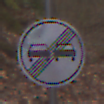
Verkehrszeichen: EndeUeberholverbot
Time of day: Midday
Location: Outdoor (Nature)
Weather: Overcast
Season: Autumn
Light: Natural